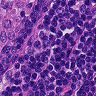
Metastatic tissue present: no